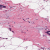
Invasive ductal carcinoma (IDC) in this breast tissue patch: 0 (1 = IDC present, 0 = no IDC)